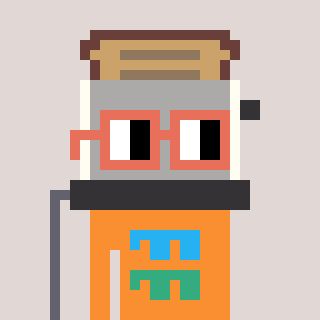
a pixel art character with square orange glasses, a toaster-shaped head and a orange-colored body on a warm background